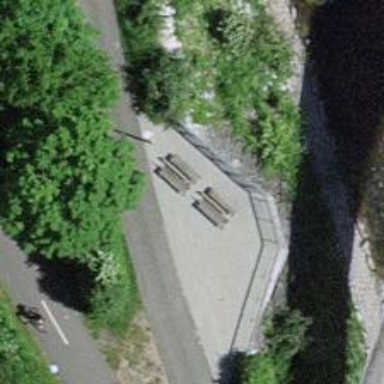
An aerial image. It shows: Brown bench in the vicinity.